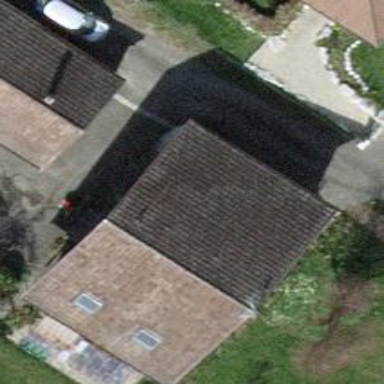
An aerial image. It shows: Detached building.